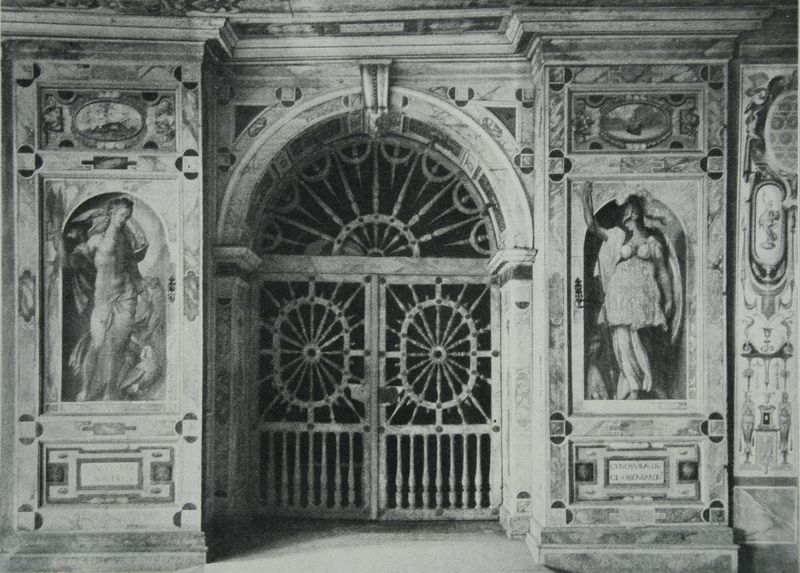
Titel: Holzgitter im Rittersaal
Standort: Landshut
Institution: Burg Trausnitz
Schlagwörter: dunkel, flügel, gemälde, gott, hand, held, mann, nackt, schatten, weiß, frauen, menschen, femmes, frau, grau, hell, holz, hut, kleid, marmor, raum, schwarz, säule, säulen, tür, zeichnung, zimmer, gebäude, schloss, tuch, malerei, muster, ornament, rock, alt, mütze, wand, architektur, arm, barock, falten, rahmen, sockel, bild, felder, gitter, kirche, boden, figur, mantel, stehend, decke, gewänder, renaissance, oval, rund, engel, skulptur, statue, relief, brüste, schrift, bilder, rahmung, ansicht, bogen, fassade, italien, türen, mauer, graphik, türe, grisaille, pilaster, saal, sepia, figuren, rundbogen, treppen, kartusche, inschrift, gris, dekor, ornamente, verzierung, wandgemälde, wandmalerei, stuck, balken, durchgang, stufen, geschlossen, tor, galerie, foto, fotografie, photographie, bögen, fussboden, eingang, eisen, nische, bayern, palast, stern, strahlen, stich, blanc, noir, schwarzweiß, text, kreise, beschriftung, helm, kunst, göttin, rüstung, kapitelle, photo, halbrund, ecken, fries, portal, schlussstein, sims, wandbilder, kalotte, gesims, skulpturen, maison, statuen, hel, dekce, vergittert, götter, manierismus, kapelle, ausgang, absätze, konsole, heilige, muschel, speer, fresko, niesche, absatz, femme, bemalung, décor, gravure, fotographie, illusion, allegorien, athene, täuschung, fer, peinture, geschmiedet, arabesken, fresco, freskos, robe, verschlossen, ferme, allegorie, antique, monument, groteske, garu, verziehrung, nischen, eisengitter, kriche, voile, säulenordnung, nischenfiguren, pilasterordnung, andrea palladio, architecture, arc, arche, colonnes, dessin, grille, inscription, latin, porte, classique, medaillons, radial, landshut, tafeln, palais, panel, ange, antiquité, mythologie, sculpture, mur, cercle, crayon, renissance, arc de triomphe, heldin, ornamnete, flèche, grec, dieu, innschrift, ailes, portail, dtail, fresque, pilastre, guerre, rome, agraffe, eisentor, marbre, torgitter, marche, voûte, deesse, decoration, sol, statues, fraune, frescos, fresken, gemalte architektur, giulio romano, grisaillen, imitation, ogen, stadtresidenz, roue, stuc, entree, métal, plein cintre, dessins, sculptures, nu, zu, tu, grand, arrondi, trompe l'oeil, fer forge, athena, minerve, grotesques, r, moulure, deese, colone, pillier, grillage, gardien, demeter, aphrodite, ouvragé